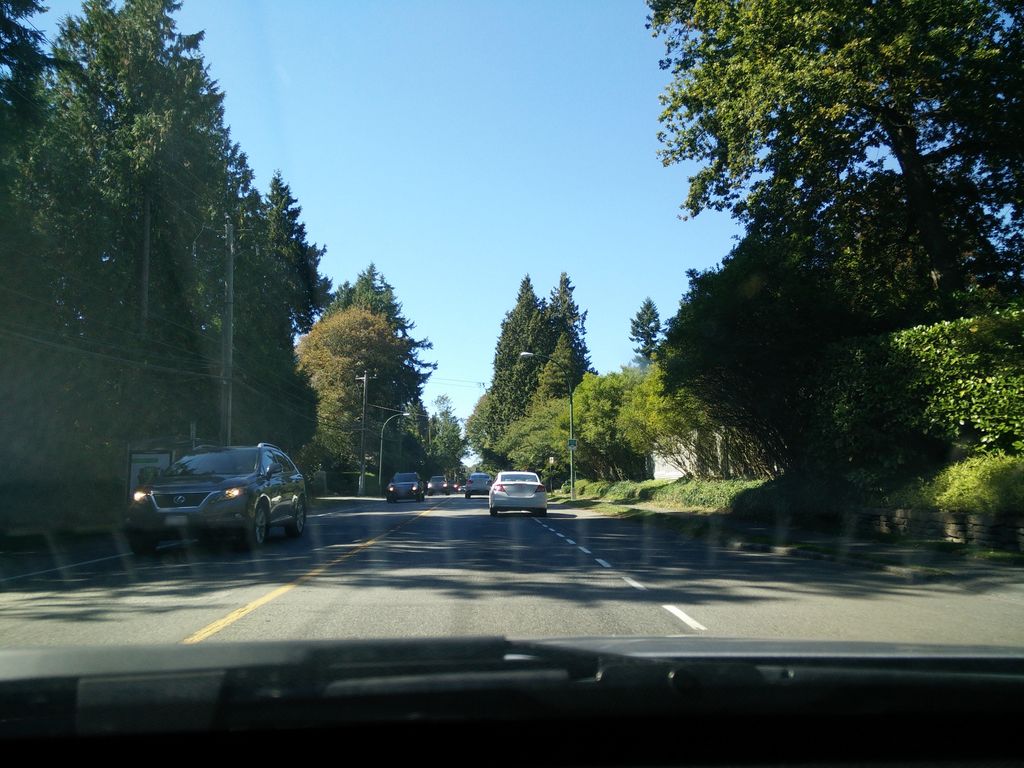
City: vancouver